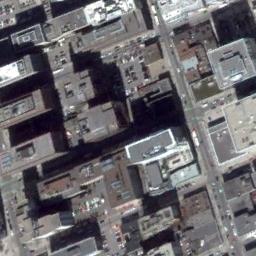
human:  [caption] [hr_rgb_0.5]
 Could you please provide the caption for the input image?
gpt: There are many dense tall buildings and several roads and many trees in a business district .

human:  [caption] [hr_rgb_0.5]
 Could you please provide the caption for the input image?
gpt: A commercial area has lots of buildings arranged neatly .

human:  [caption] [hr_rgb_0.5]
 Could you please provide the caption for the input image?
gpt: There is a line of big trucks on the road .

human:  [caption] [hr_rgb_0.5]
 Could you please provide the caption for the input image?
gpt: The commercial area is near the road with many cars .

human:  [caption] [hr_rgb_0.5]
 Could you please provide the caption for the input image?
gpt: There are buildings arranged densely on a commercial area .